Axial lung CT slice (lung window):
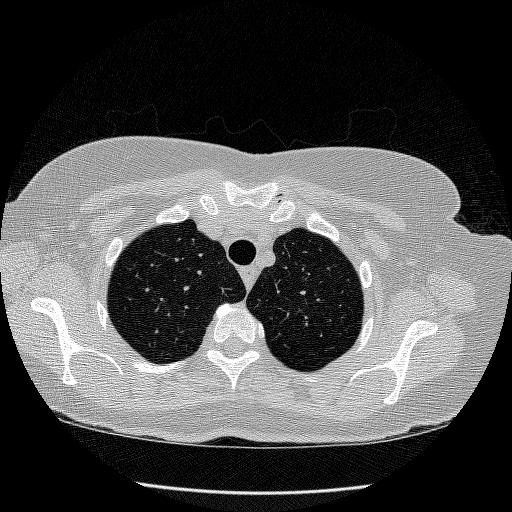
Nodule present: no